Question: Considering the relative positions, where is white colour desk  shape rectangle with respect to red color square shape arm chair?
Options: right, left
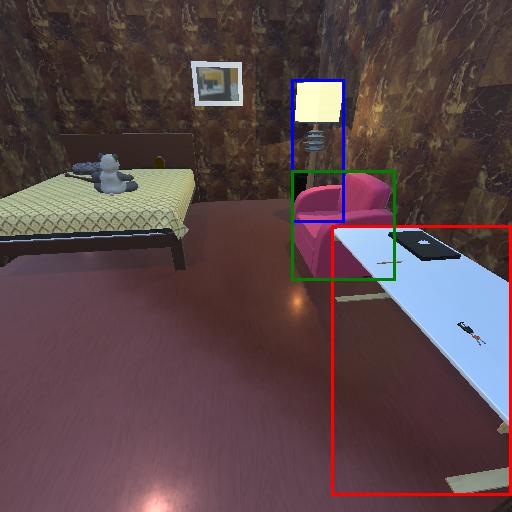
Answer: right